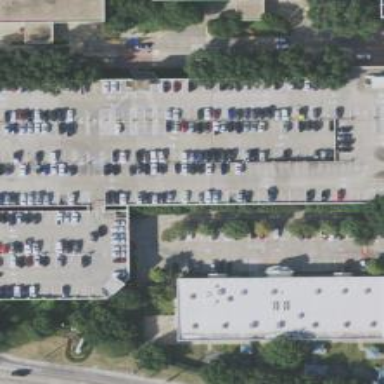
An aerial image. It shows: Parking space.